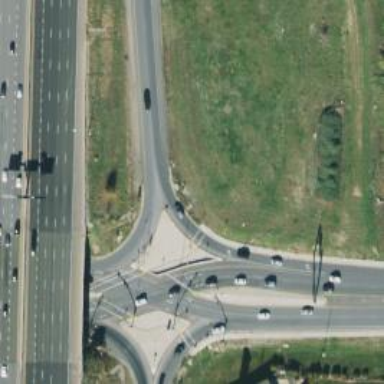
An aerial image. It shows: Motorway link at Diverging Diamond Interchange (DDI) junction.